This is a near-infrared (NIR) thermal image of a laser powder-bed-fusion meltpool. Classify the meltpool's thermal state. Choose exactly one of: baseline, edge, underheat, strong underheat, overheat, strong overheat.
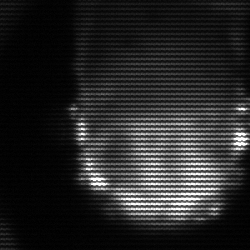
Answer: baseline